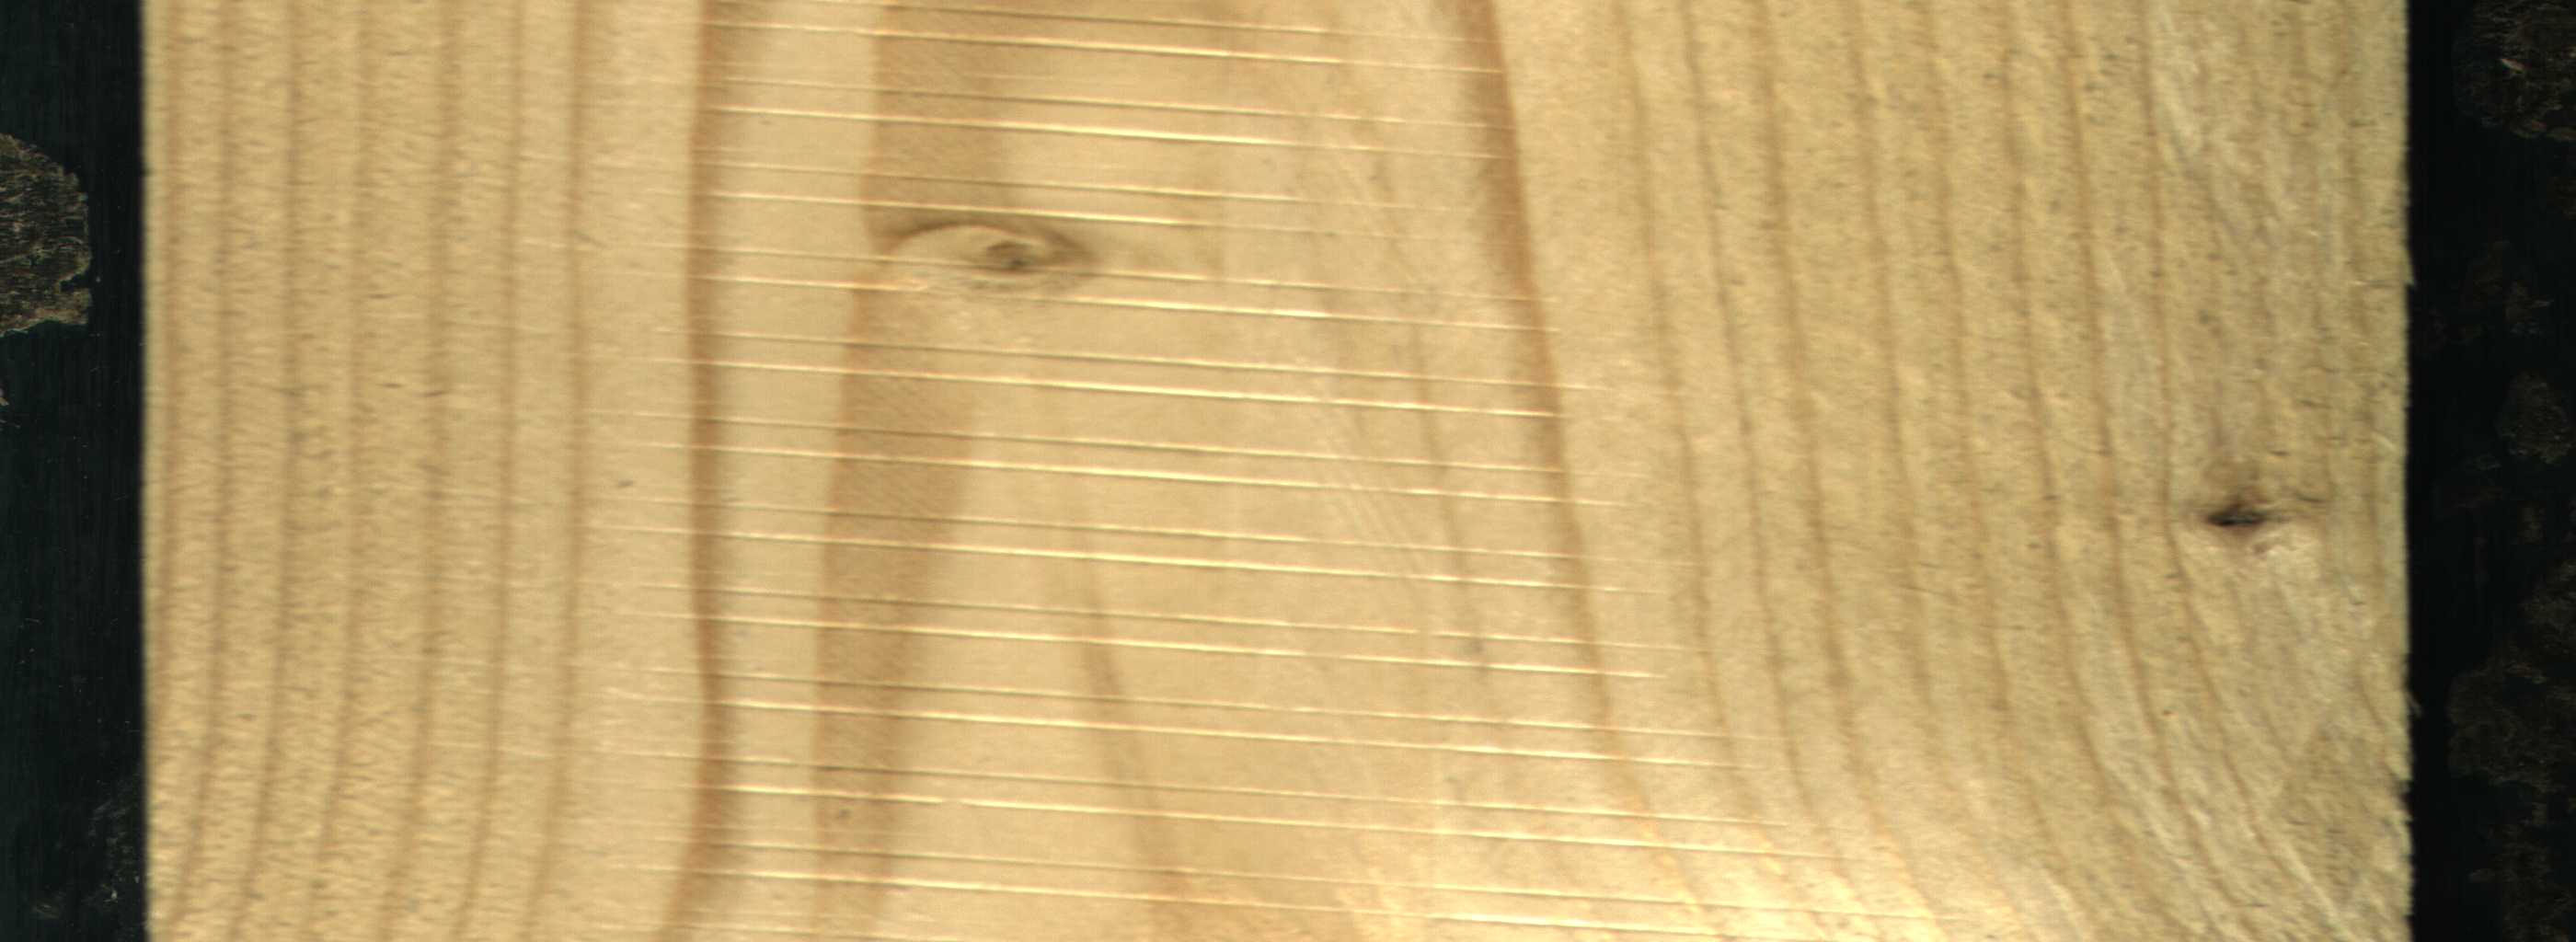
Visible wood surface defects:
Dead_Knot
Live_Knot